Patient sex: M
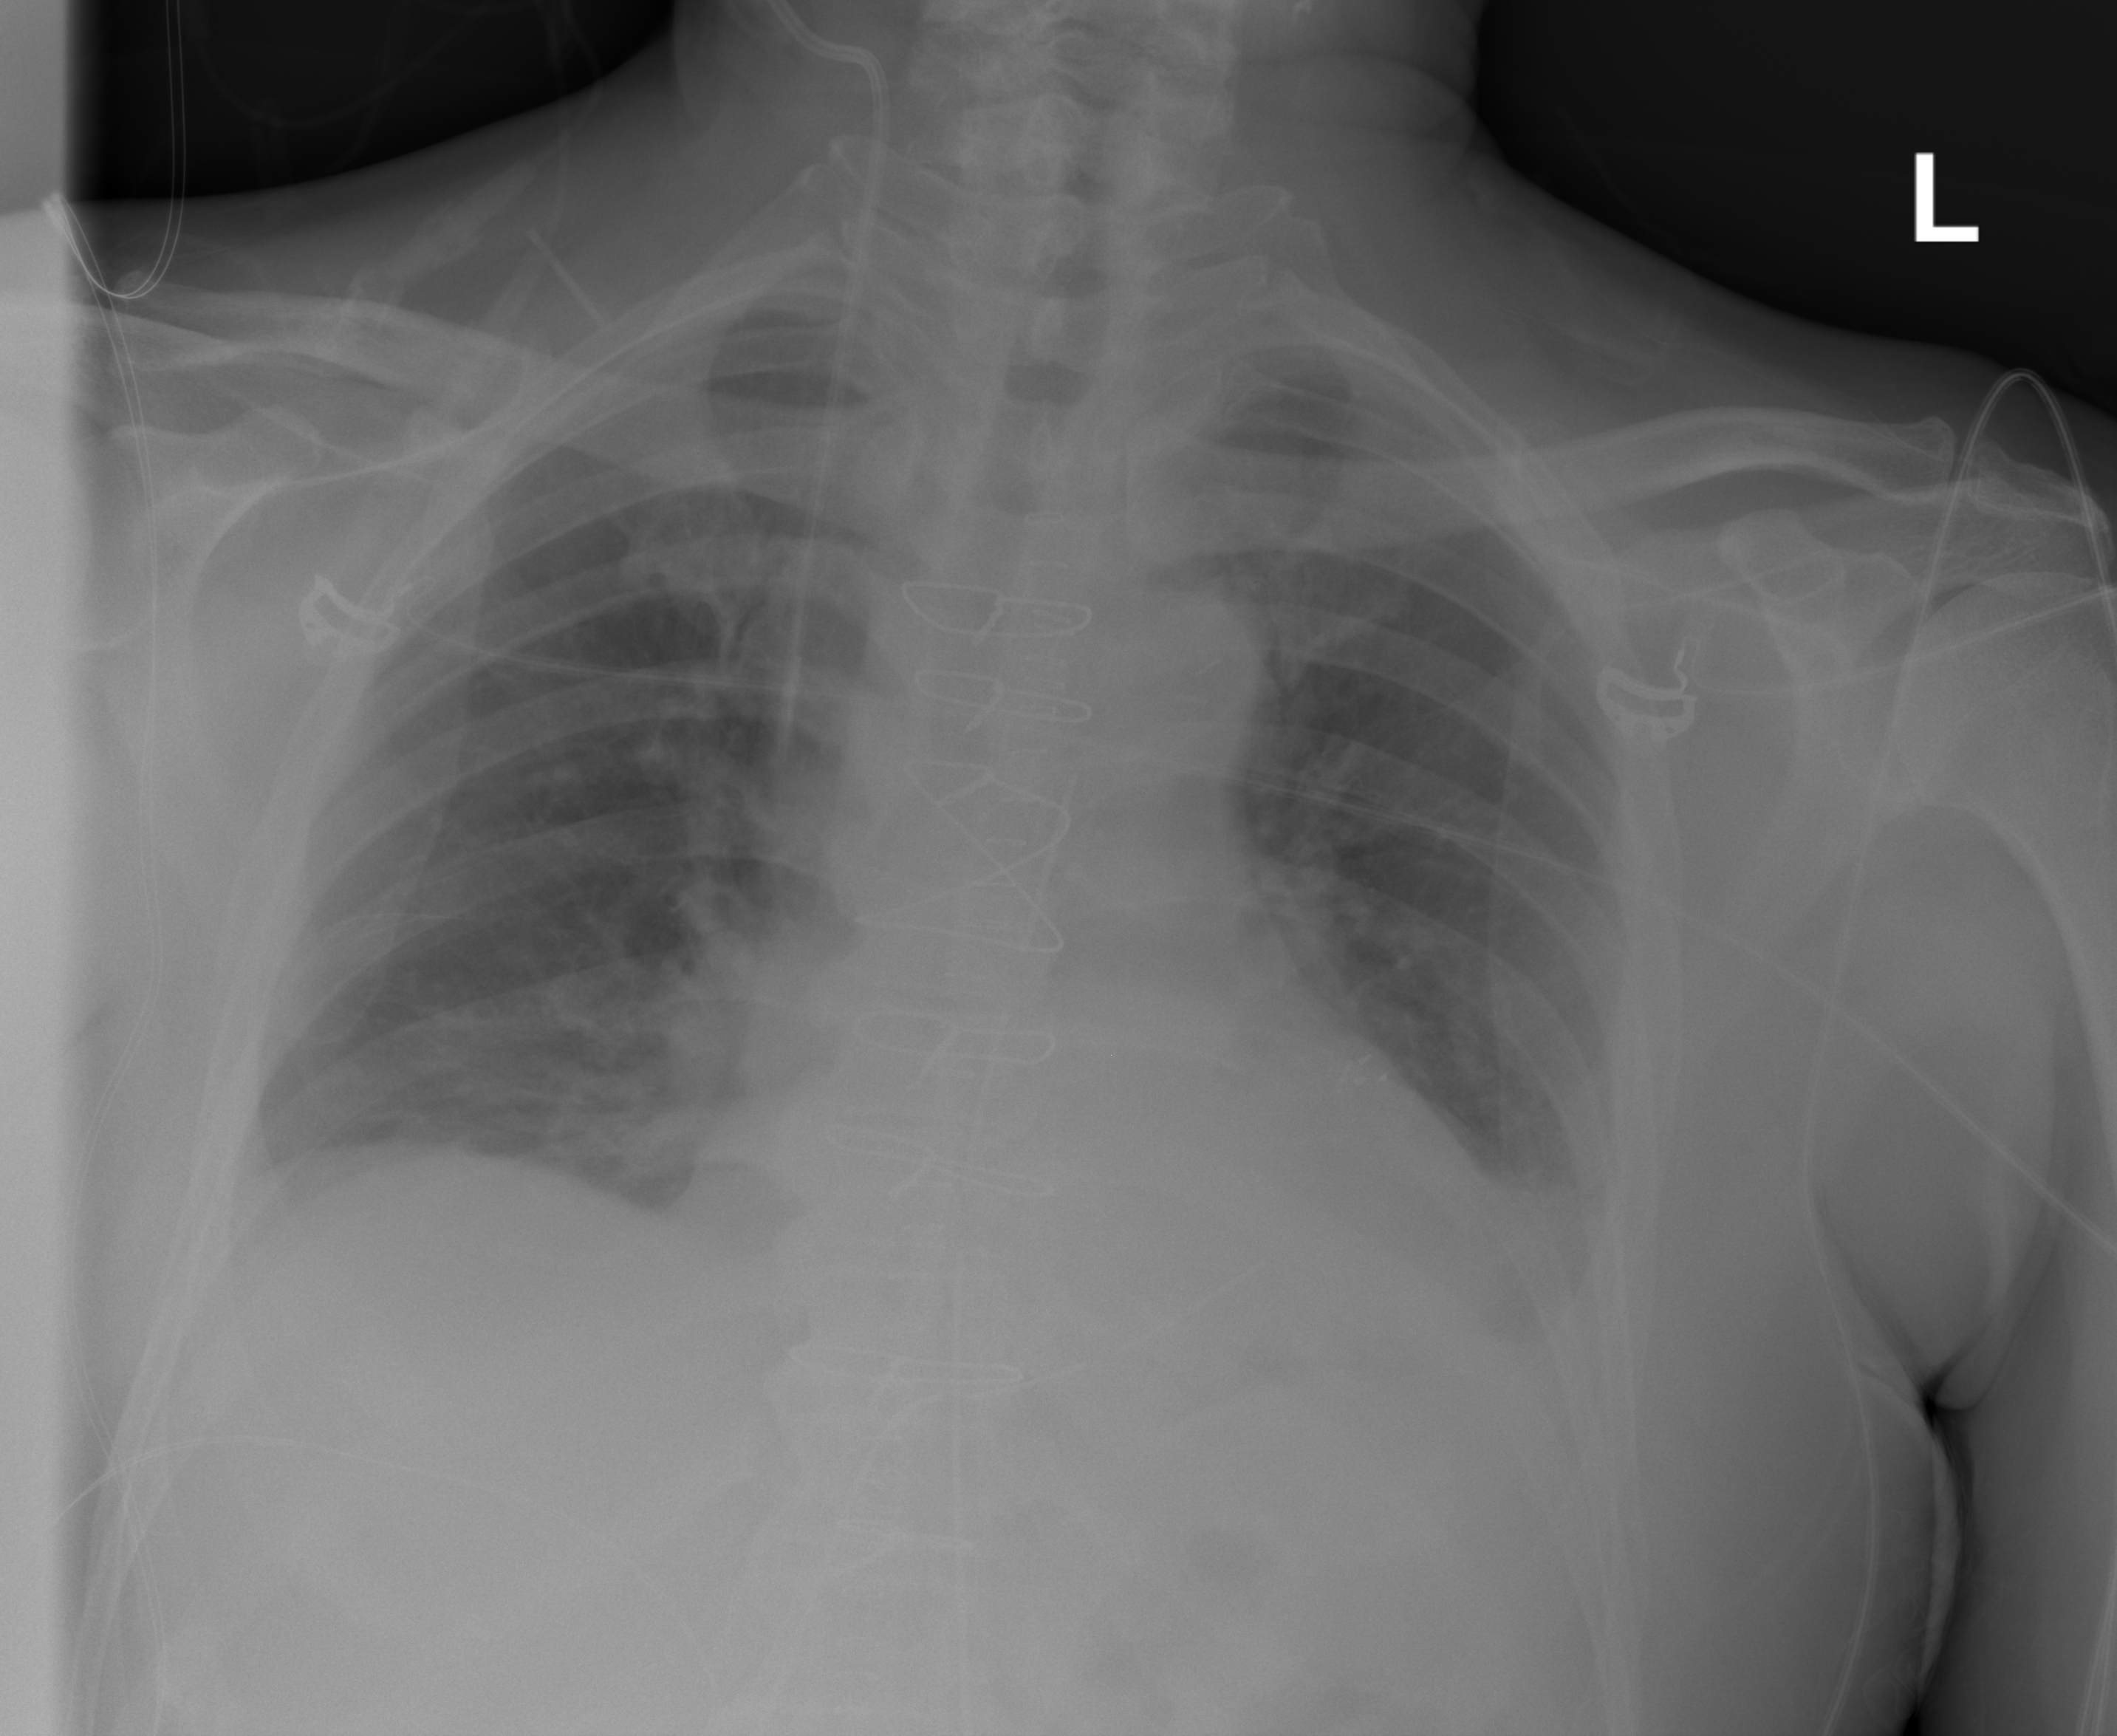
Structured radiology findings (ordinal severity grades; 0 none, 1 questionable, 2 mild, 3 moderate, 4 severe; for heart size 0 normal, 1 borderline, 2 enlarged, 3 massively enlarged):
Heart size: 1
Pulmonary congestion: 0
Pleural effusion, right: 0
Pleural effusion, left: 2
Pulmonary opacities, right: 0
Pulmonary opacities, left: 0
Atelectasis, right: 0
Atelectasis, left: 2